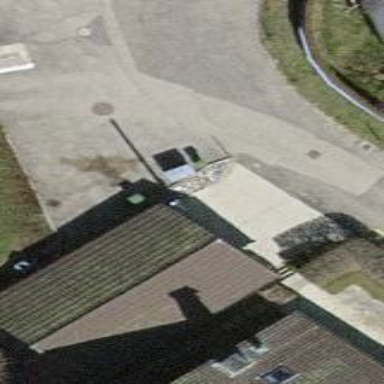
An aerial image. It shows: Garage building.